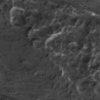
Label: not_dusty